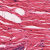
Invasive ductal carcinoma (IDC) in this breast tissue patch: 0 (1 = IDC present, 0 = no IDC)